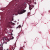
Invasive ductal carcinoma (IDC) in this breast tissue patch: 0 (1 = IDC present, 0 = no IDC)